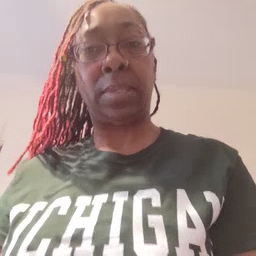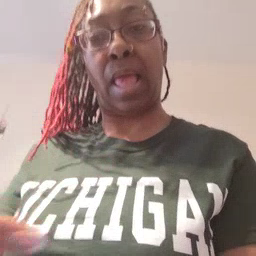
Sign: like